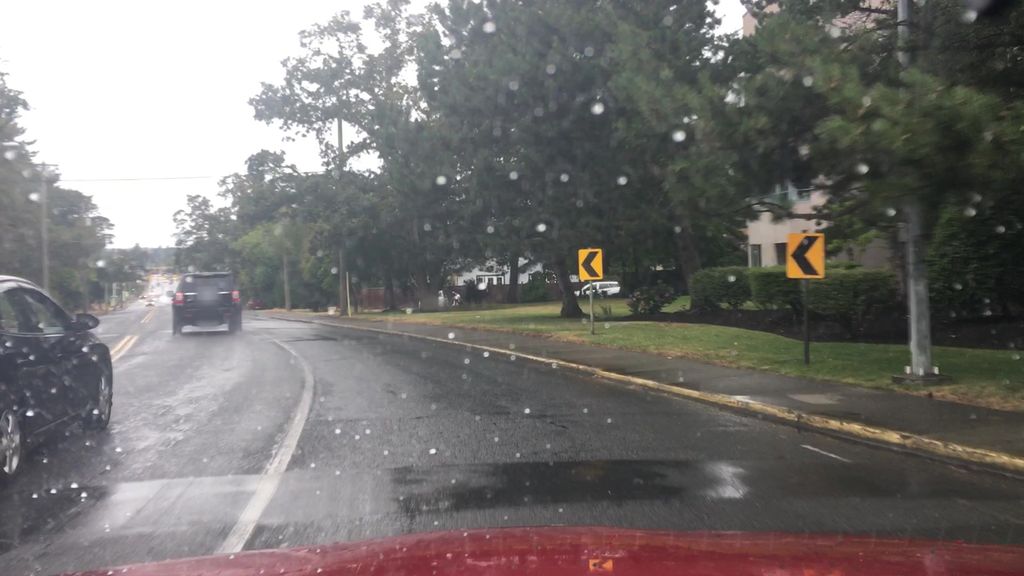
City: victoria